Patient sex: M
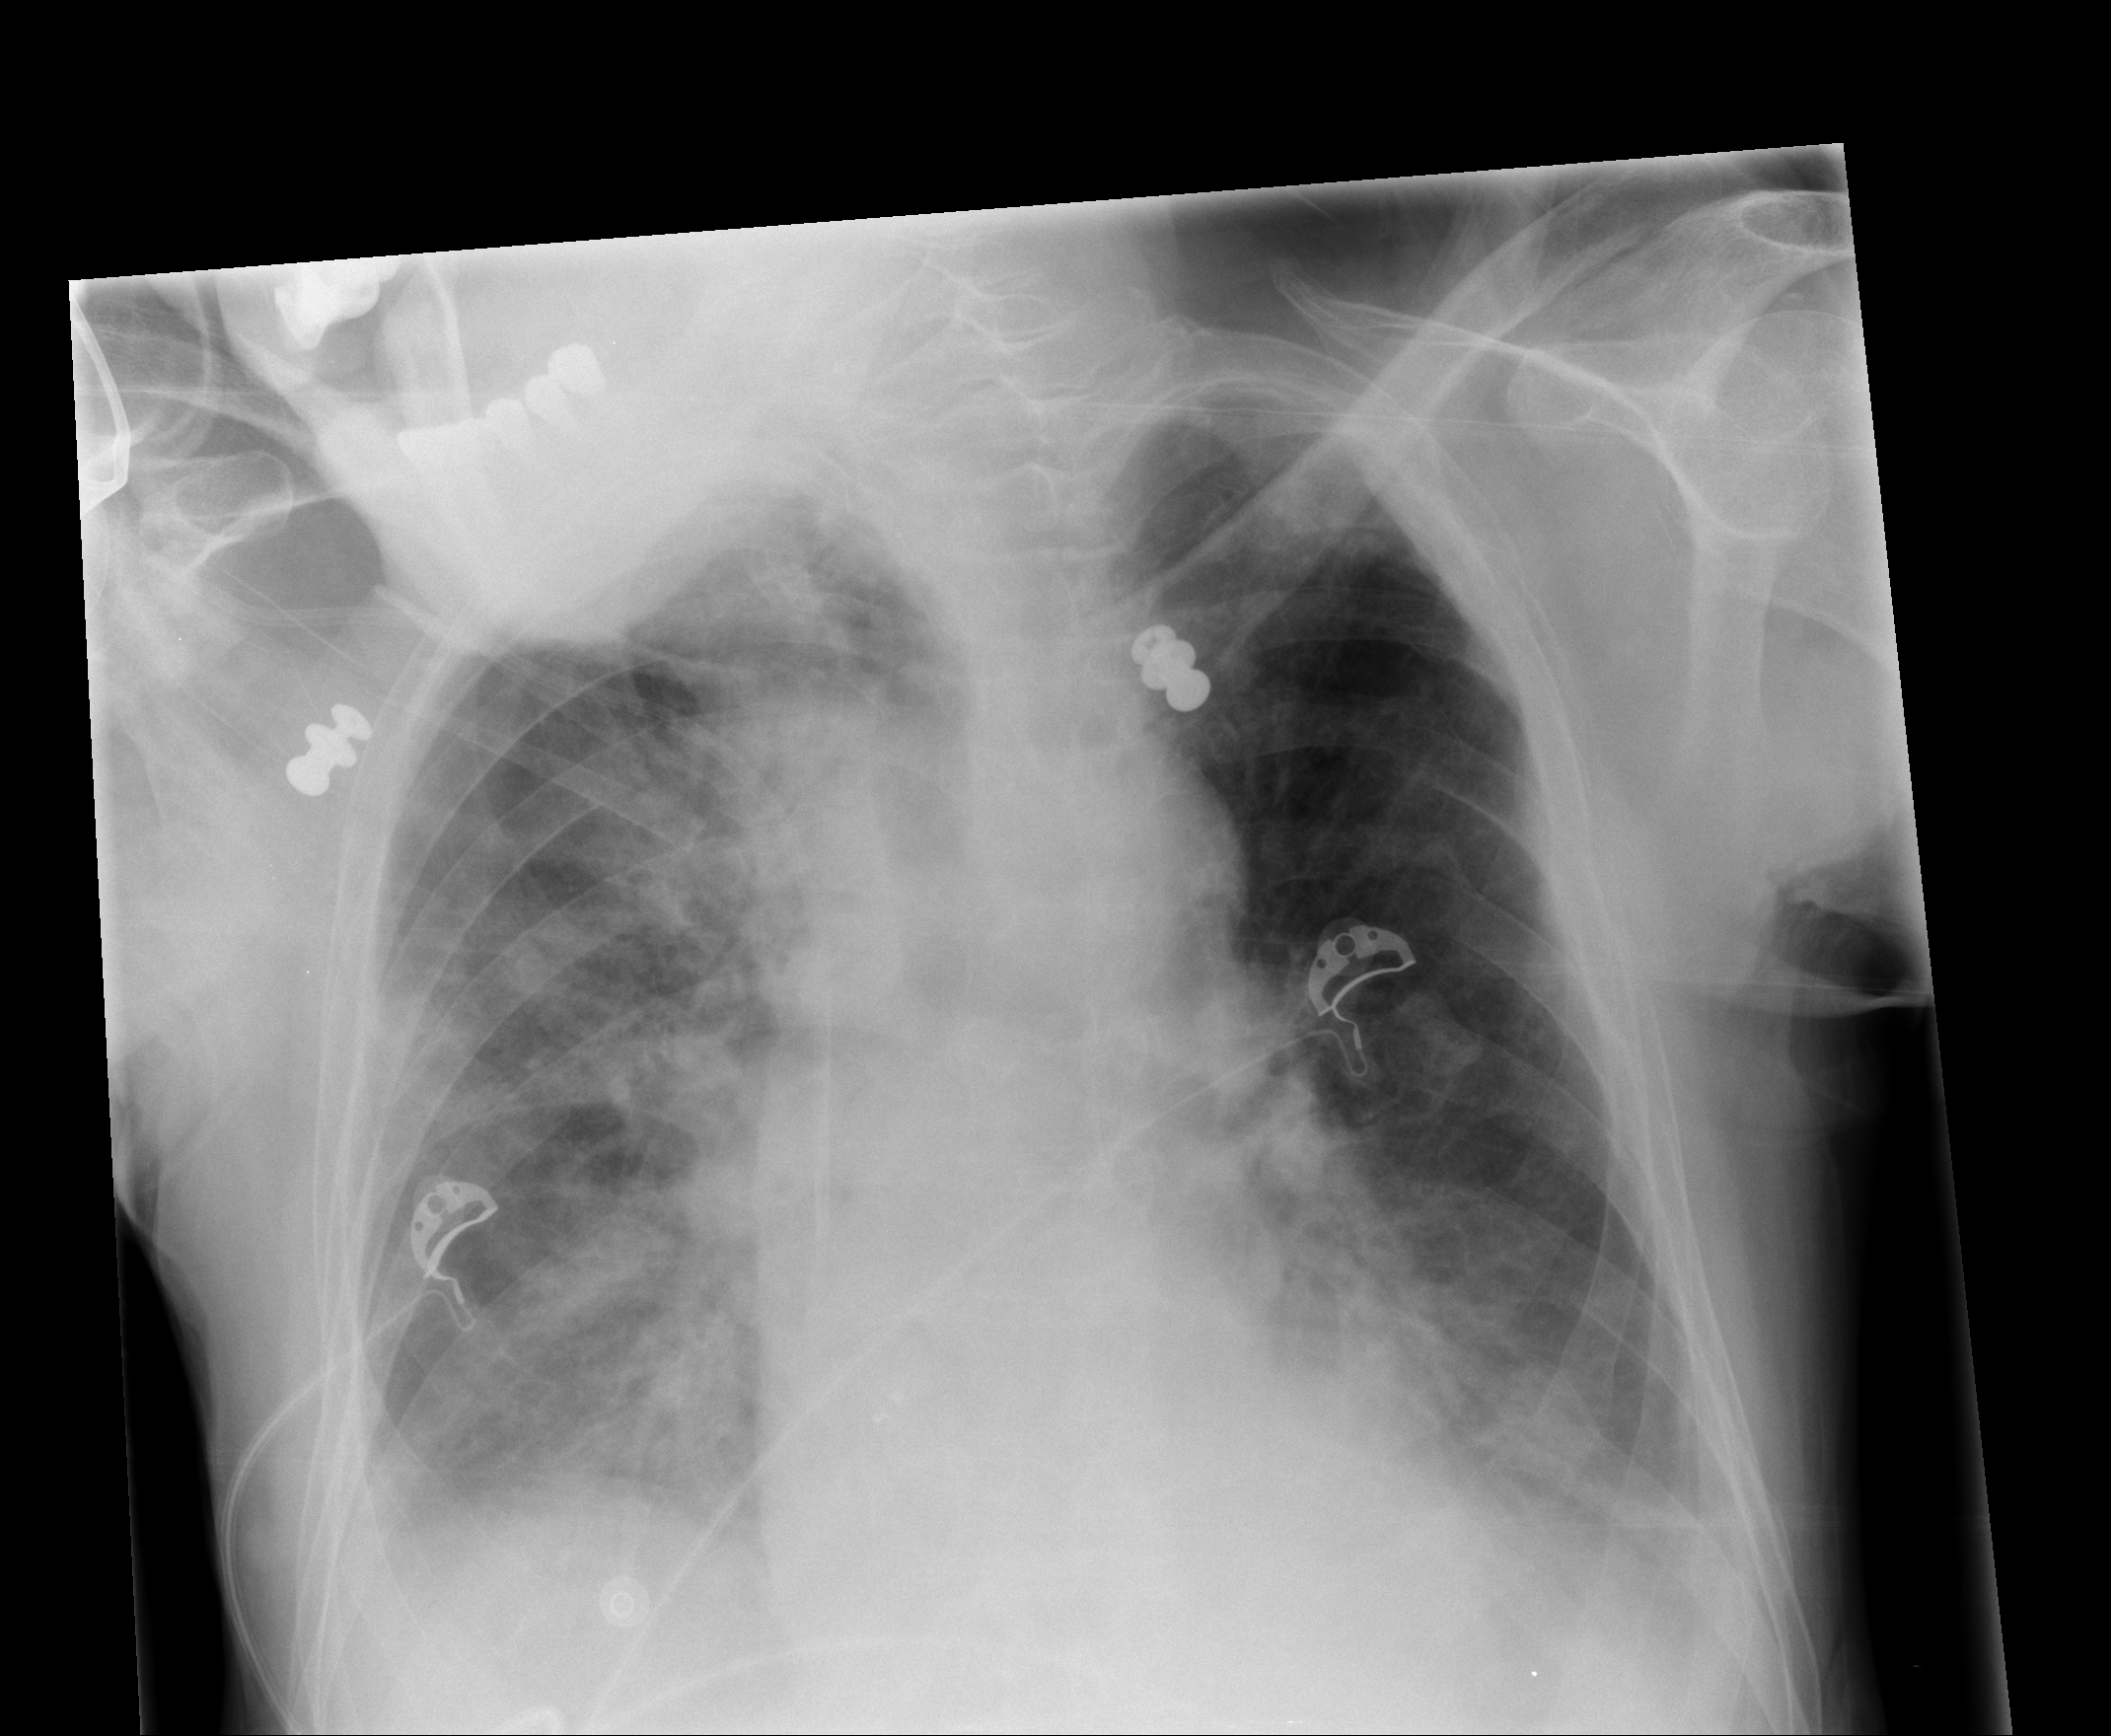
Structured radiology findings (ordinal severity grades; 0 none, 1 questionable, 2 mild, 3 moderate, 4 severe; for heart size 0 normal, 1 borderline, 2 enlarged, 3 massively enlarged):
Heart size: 0
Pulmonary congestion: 2
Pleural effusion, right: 2
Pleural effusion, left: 2
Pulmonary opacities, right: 2
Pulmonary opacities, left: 0
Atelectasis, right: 2
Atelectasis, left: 2